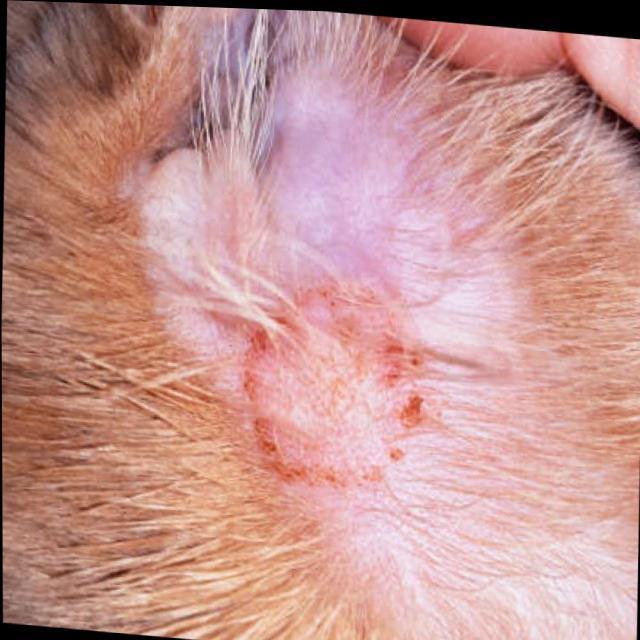
Canine ringworm (Dermatophytosis) — fungal infection caused by Microsporum or Trichophyton. Presents with circular alopecia, scaling, crusting, and broken hairs.